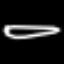
Label: pencil